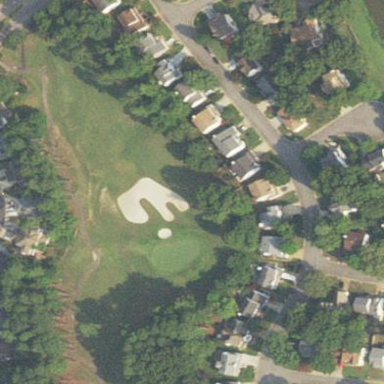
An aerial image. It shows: Area with grass used as rough in golf course.